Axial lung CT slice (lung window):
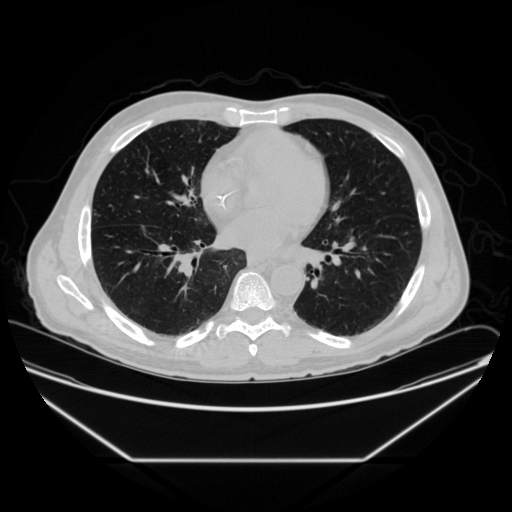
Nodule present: no